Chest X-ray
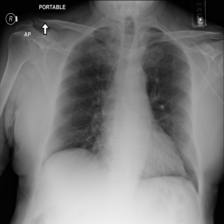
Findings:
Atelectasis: negative
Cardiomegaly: negative
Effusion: negative
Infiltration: negative
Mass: negative
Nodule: negative
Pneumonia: negative
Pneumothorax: negative
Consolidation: negative
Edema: negative
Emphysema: negative
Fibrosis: negative
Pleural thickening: negative
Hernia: negative